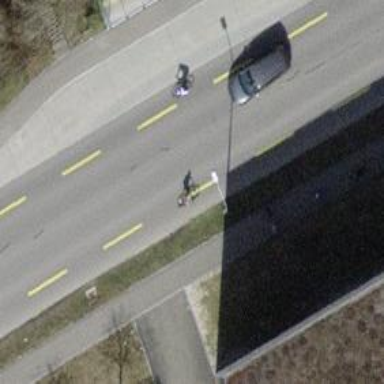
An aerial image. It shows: Bus stop with designated public transport stop position.